Question: I've placed .idea/ in both my '~/.gitignore_global' and in my projects specific '.gitignore' file (and committed the later) but I still see the file as unstaged.
How can I really ignore these files?
I've done this:
'''
git config --global core.excludesfile ~/.gitignore_global
'''
but it didn't help.
the filename is ok:
'''
$ ls ~/.gitignore_global
/home/durrantm/.gitignore_global
'''

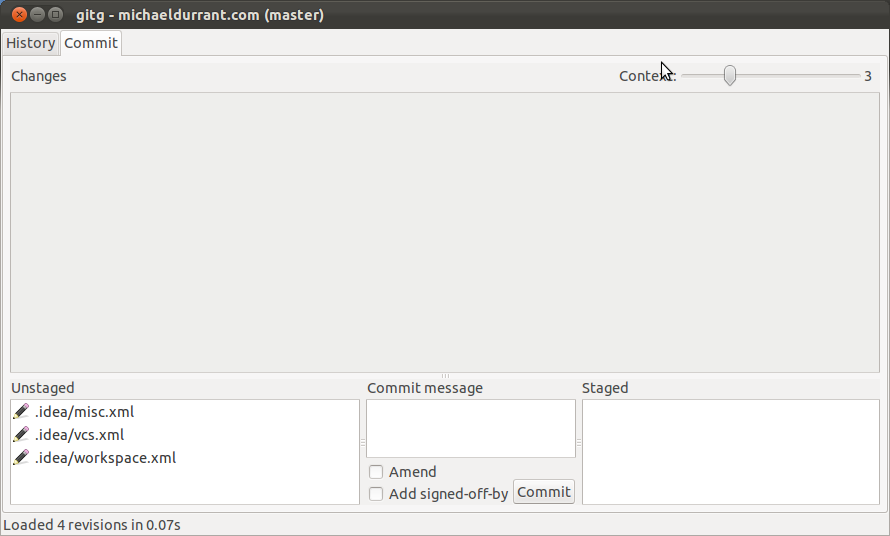
Answer: These files are added into the git repository already. Do the 'git rm --cached .idea' then commit.